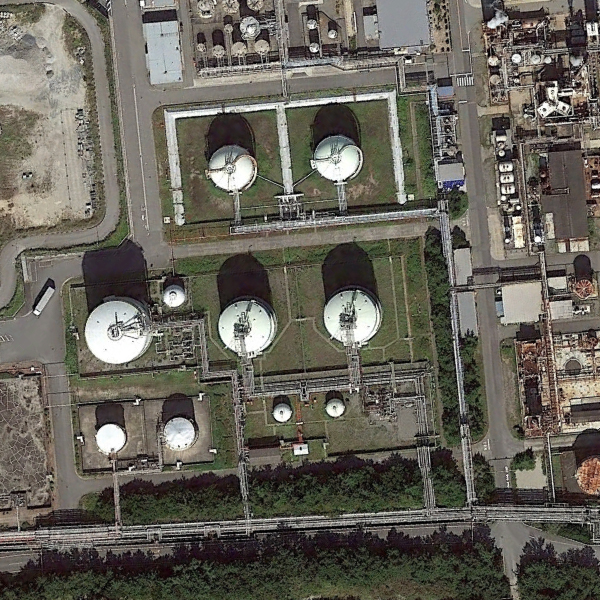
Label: StorageTanks